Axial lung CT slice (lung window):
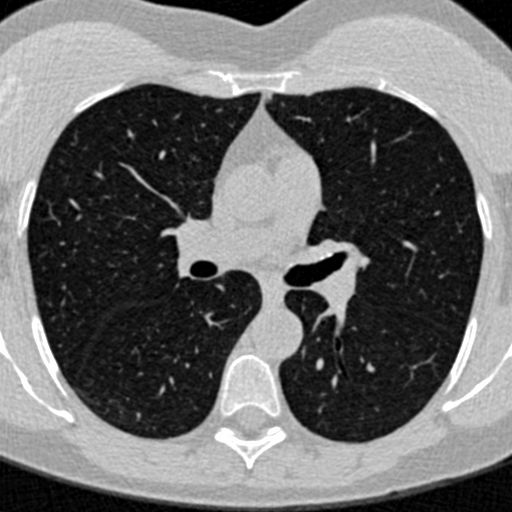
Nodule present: no